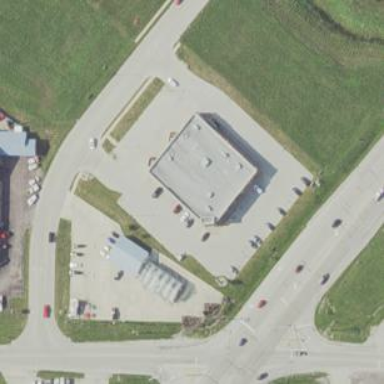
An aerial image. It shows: Retail building.